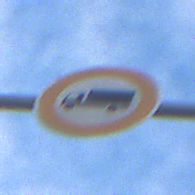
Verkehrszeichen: VerbotFuerKraftfahrzeugeUeberDreiKommaFuenfTonnen
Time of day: SunriseSunset
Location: Outdoor (Suburban)
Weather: PartlyCloudy
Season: NotSpecified
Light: Natural